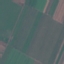
Label: AnnualCrop